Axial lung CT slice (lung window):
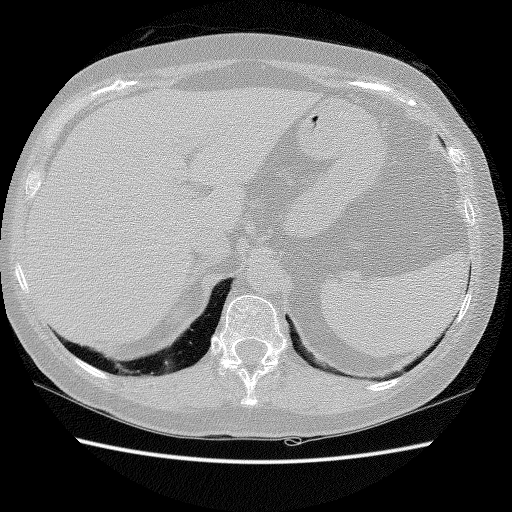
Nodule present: no